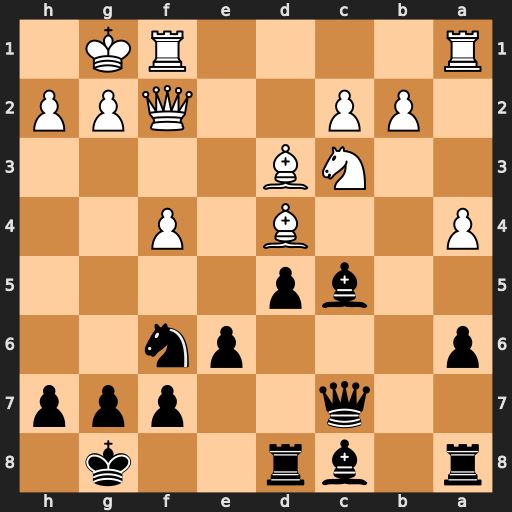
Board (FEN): r1br2k1/2q2ppp/p3pn2/2bp4/P2B1P2/2NB4/1PP2QPP/R4RK1
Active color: b
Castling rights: -
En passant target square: -
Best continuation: Ng4 Bxc5 Nxf2